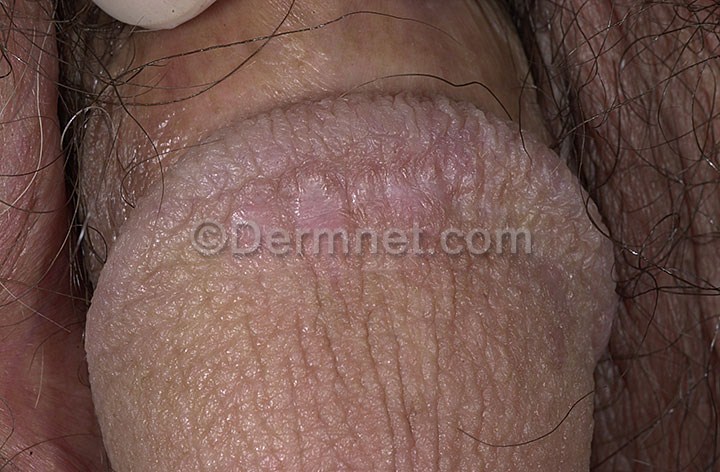
Disease: Psoriasis pictures Lichen Planus and related diseases